Field crop: maize
Growth stage: 2
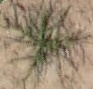
Species: salsola